Question: Again I need your help in writing a SQL query.
I have two comma-separated strings:
'''
1,2,3 and a,b,c
'''
Number of elements (e.g. 1, 2 & 3) in both the comma-separated values are the same. In the given example, its 3.
What I want is to split the comma-separated values by comma delimeter and store them in two columns of same temporary table.

I am using SQL Server 2012.
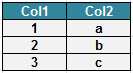
Answer: I have figured out the solution. But I would like to post it so that it could be helpful to other people or you can guide me to make it more effective -
'''
DECLARE @xml1 xml
DECLARE @xml2 xml
DECLARE @str1 VARCHAR(MAX)
DECLARE @str2 VARCHAR(MAX)
DECLARE @delimiter CHAR(1)
DECLARE @TmpTbl1 TABLE (Id INT IDENTITY(1,1), Col1 VARCHAR(50))
DECLARE @TmpTbl2 TABLE (Id INT IDENTITY(1,1), Col2 VARCHAR(50))
DECLARE @TmpTbl3 TABLE (Col1 VARCHAR(50), Col2 VARCHAR(50))
SET @str1 = '1,2,3'
SET @str2 = 'a,b,c'
SET @delimiter = ','
SET @xml1 = CAST(('<X>'+replace(@str1, @delimiter, '</X><X>')+'</X>') AS XML)
SET @xml2 = CAST(('<X>'+replace(@str2, @delimiter, '</X><X>')+'</X>') AS XML)
INSERT INTO @TmpTbl1 (Col1)
SELECT C.value('.', 'VARCHAR(50)') AS value FROM @xml1.nodes('X') AS X(C)
INSERT INTO @TmpTbl2 (Col2)
SELECT C.value('.', 'VARCHAR(50)') AS value FROM @xml2.nodes('X') AS X(C)
INSERT INTO @TmpTbl3 (Col1, Col2)
SELECT tmp1.Col1, tmp2.Col2
FROM @TmpTbl1 tmp1
INNER JOIN @TmpTbl2 tmp2 ON tmp1.Id = tmp2.Id
SELECT Col1, Col2 FROM @TmpTbl3
'''